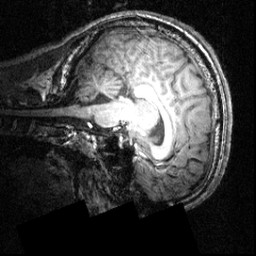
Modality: T1w
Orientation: sagittal
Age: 19
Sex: male
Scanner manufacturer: siemens
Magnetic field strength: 3.951 T
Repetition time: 1.5 s
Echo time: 0.00335 s